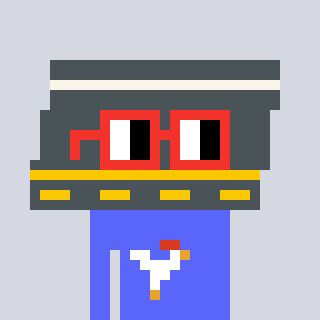
a pixel art character with square red glasses, a road-shaped head and a purple-colored body on a cool background